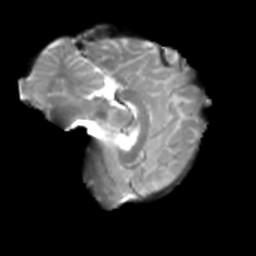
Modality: T2w
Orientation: sagittal
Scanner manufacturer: siemens
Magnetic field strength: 3 T
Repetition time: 4 s
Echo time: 0.0594 s